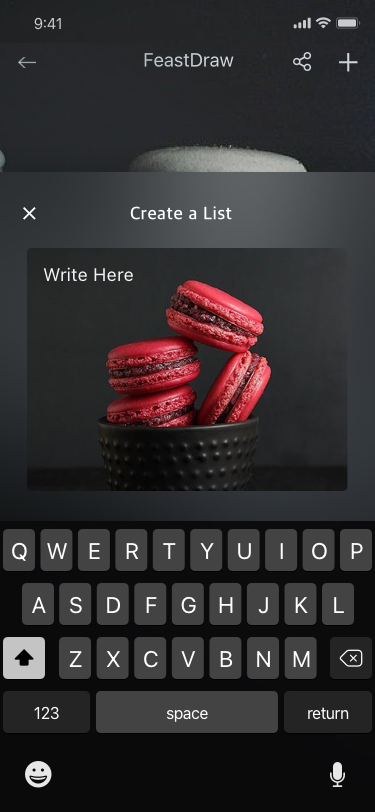
Text in this UI design:
Write Here
Create a List